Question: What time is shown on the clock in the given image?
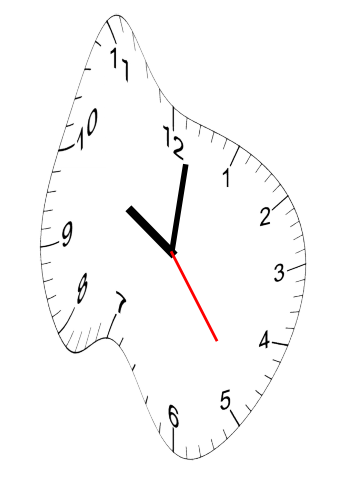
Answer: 10:01:24